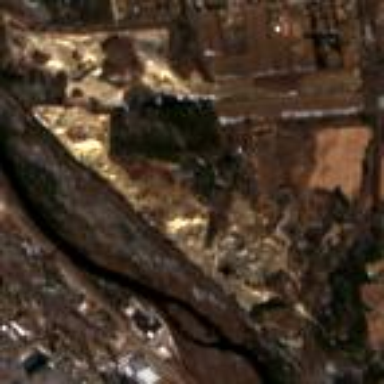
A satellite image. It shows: Quarry that is man-made.